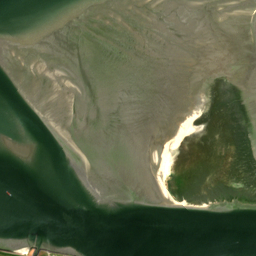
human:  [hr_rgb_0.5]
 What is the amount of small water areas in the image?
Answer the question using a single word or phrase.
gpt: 0

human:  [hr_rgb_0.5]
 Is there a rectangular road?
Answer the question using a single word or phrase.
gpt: no

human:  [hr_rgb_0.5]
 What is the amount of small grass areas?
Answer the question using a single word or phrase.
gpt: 0

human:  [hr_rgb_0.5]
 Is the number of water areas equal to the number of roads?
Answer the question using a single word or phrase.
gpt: no

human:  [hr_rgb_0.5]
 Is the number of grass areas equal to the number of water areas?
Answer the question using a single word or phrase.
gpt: no

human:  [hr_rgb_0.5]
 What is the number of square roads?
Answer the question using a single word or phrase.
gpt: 0

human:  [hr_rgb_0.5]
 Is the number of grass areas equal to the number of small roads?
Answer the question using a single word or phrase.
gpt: no

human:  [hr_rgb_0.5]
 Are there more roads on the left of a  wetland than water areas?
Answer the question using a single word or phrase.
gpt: yes

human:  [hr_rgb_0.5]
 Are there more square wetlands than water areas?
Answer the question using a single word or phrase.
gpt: no

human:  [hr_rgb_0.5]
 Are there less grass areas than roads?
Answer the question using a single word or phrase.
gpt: yes

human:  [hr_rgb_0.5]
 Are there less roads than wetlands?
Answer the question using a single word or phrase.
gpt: no

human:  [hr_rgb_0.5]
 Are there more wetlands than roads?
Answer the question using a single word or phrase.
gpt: no

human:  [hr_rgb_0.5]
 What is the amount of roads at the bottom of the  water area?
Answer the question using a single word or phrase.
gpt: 6

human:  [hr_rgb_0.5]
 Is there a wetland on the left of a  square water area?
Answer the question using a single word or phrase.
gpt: no

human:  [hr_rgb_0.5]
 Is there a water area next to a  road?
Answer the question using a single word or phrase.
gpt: yes

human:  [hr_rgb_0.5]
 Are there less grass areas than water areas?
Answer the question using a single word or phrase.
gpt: no

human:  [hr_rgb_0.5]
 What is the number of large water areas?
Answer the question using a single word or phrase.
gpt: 1

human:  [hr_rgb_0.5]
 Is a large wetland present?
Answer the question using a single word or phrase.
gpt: yes

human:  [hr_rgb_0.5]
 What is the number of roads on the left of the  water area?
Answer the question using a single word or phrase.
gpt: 6

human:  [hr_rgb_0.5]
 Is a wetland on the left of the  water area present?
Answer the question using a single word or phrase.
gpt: yes

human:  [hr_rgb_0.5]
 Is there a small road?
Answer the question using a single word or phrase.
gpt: yes

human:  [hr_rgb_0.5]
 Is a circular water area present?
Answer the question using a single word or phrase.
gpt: no

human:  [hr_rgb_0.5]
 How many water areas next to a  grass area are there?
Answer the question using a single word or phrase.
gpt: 1

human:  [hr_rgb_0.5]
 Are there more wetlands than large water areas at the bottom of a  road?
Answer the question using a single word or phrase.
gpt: yes

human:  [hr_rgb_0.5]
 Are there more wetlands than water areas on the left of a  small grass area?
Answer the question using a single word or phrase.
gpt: yes

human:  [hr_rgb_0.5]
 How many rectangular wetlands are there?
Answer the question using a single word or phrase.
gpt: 0

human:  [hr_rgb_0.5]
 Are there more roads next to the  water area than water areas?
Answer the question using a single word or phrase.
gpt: yes

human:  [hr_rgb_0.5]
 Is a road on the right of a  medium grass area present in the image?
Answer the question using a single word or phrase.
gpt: no

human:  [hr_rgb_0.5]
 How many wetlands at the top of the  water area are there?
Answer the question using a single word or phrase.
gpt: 0

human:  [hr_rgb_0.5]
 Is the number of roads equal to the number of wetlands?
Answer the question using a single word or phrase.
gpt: no

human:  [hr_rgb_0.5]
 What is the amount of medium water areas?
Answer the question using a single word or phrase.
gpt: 0

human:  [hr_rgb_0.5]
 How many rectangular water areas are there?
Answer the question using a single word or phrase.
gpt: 0

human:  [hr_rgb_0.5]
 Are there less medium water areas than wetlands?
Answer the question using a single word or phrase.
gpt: yes

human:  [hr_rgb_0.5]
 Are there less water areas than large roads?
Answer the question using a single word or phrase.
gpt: no

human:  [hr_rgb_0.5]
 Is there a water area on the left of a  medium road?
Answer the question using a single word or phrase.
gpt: no

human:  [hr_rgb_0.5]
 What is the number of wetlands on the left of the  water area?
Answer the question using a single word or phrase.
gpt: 2